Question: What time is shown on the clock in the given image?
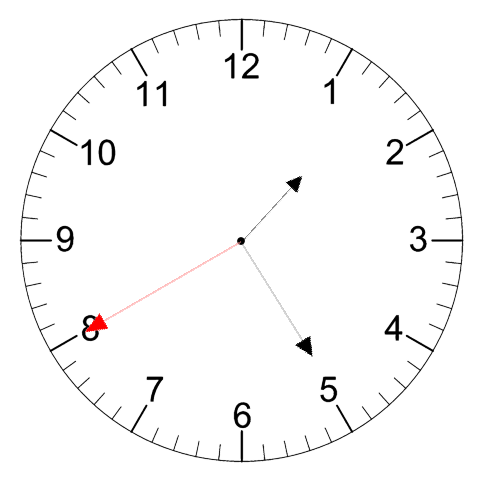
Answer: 01:24:40